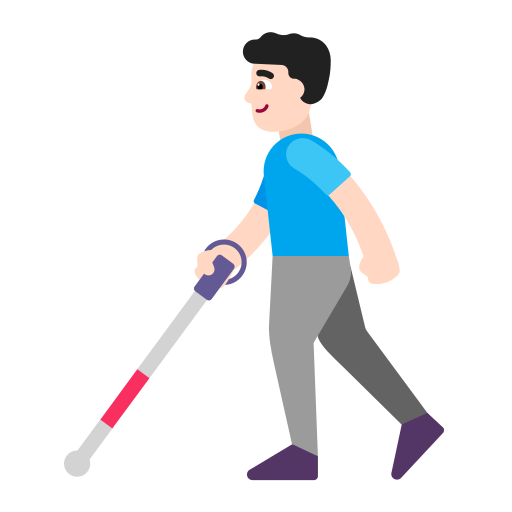
man with white cane flat light